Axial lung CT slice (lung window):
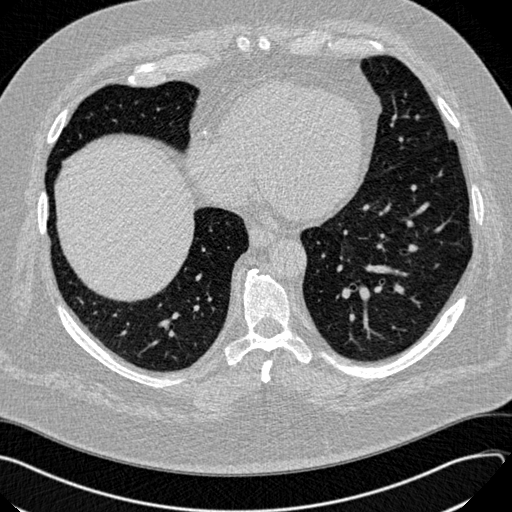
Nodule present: no